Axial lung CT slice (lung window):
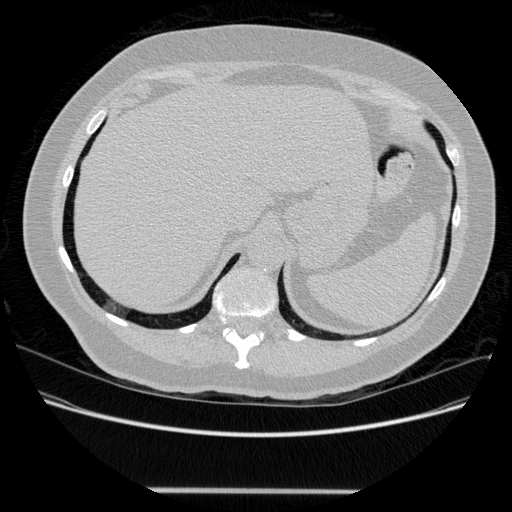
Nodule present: no